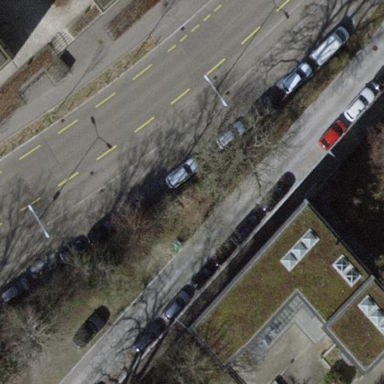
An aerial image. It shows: Street side parking area.